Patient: sex F, age 83
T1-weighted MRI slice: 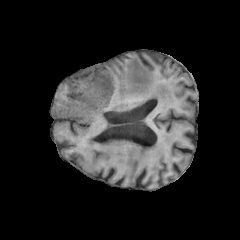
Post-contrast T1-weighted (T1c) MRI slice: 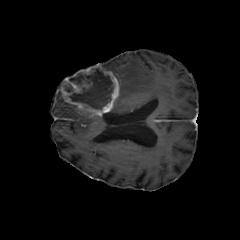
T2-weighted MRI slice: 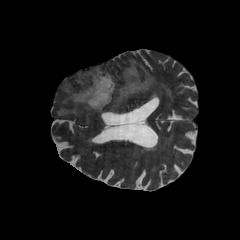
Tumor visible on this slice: yes
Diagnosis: Glioblastoma, IDH-wildtype
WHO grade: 4